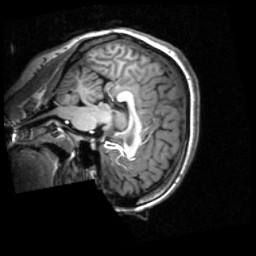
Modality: T1w
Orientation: sagittal
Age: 26
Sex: female